Field crop: maize
Growth stage: 2
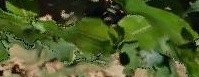
Species: maize